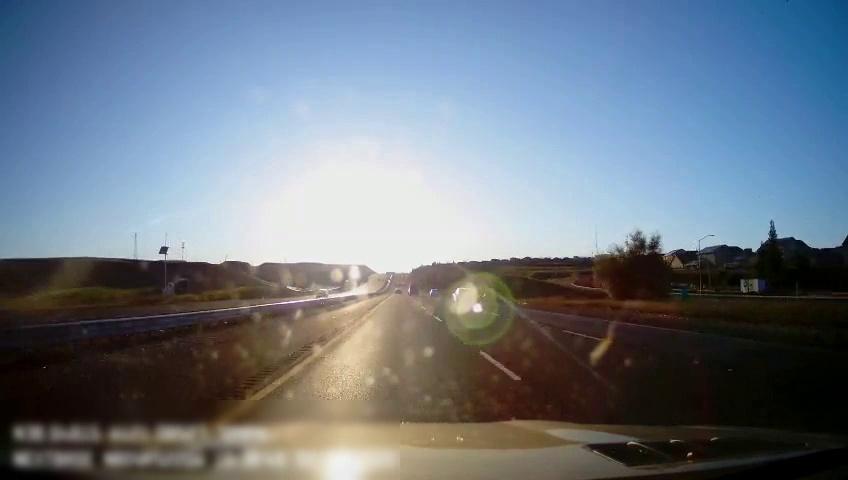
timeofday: Day
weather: Sunny
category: Drivable Space
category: Drivable Space
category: Vehicles | Car
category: Vehicles | Truck
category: Vehicles | SUV
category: Lanes | Current Lane
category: Lanes | Current Lane
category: Lanes | Alternate Lane
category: Lanes | Alternate Lane